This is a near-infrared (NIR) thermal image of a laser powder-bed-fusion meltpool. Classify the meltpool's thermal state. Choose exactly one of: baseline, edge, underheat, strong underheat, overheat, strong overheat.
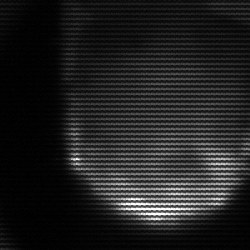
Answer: edge